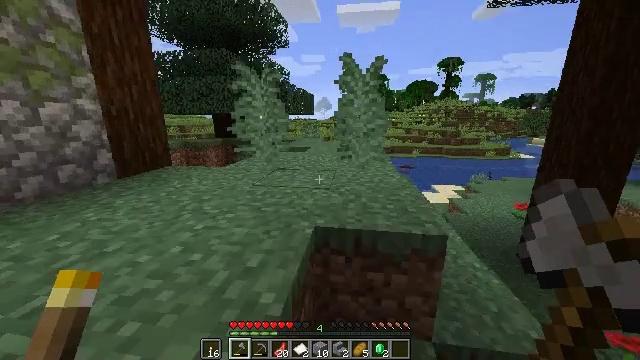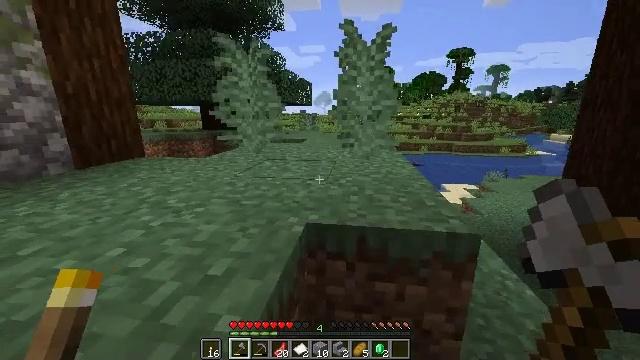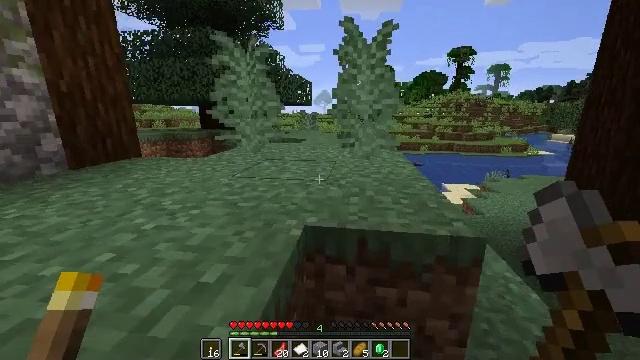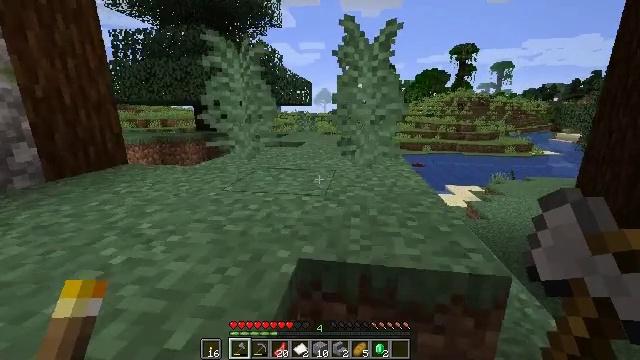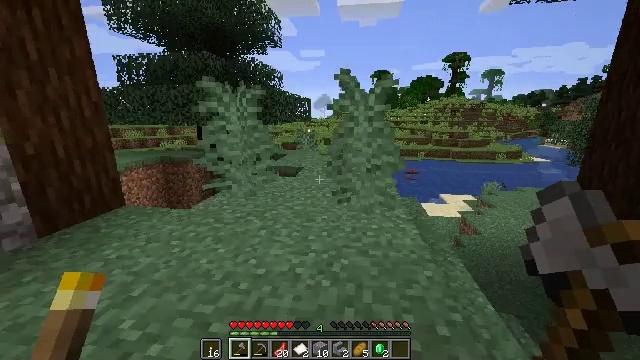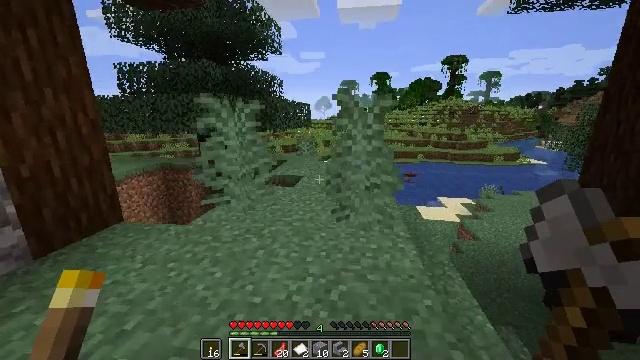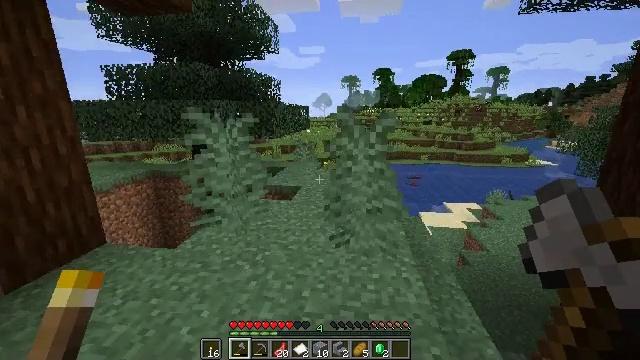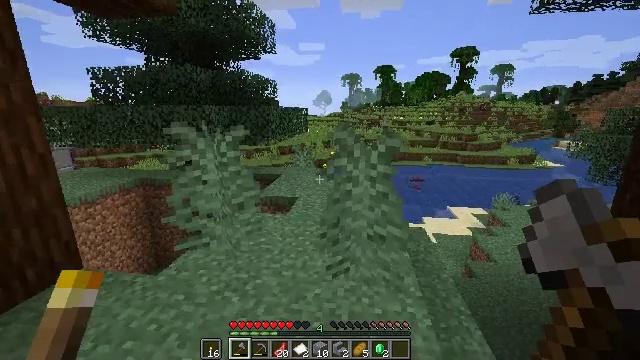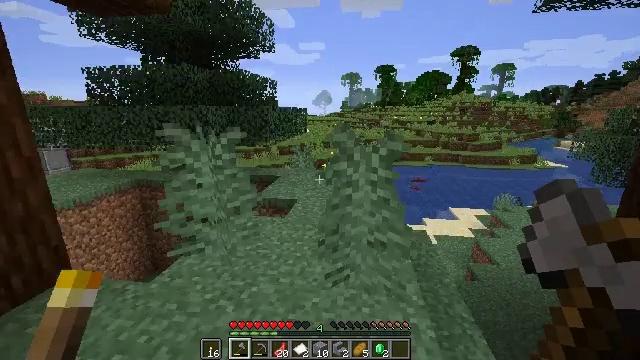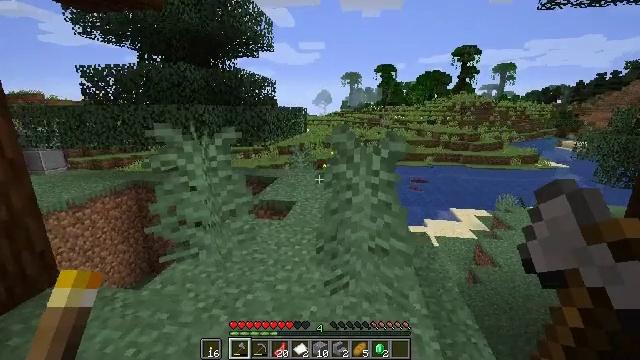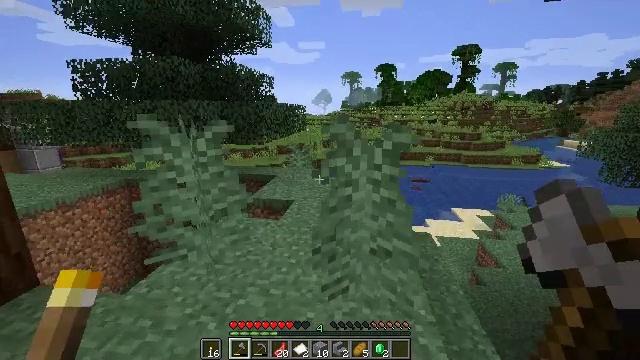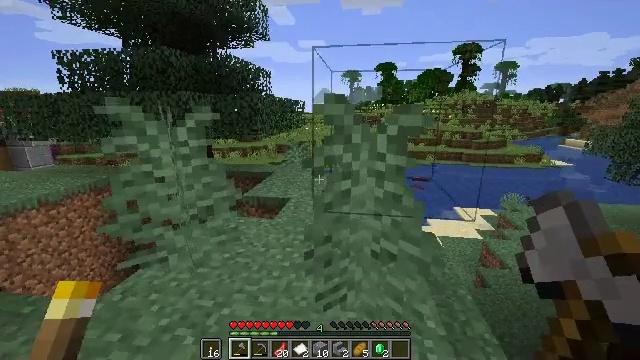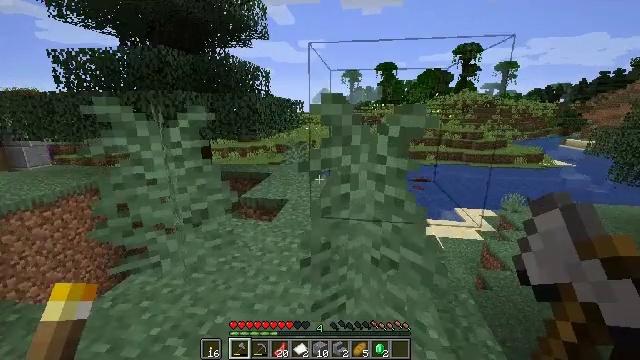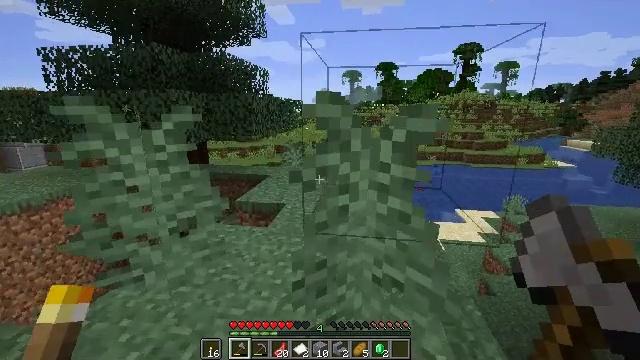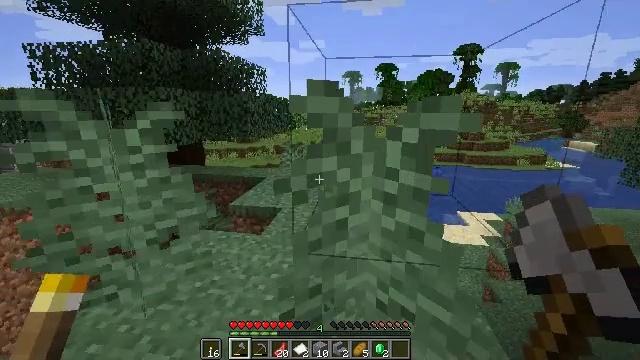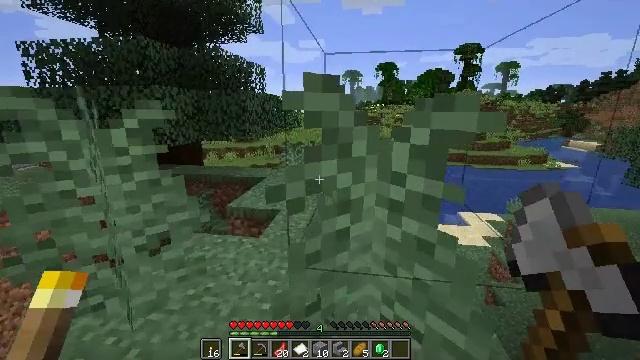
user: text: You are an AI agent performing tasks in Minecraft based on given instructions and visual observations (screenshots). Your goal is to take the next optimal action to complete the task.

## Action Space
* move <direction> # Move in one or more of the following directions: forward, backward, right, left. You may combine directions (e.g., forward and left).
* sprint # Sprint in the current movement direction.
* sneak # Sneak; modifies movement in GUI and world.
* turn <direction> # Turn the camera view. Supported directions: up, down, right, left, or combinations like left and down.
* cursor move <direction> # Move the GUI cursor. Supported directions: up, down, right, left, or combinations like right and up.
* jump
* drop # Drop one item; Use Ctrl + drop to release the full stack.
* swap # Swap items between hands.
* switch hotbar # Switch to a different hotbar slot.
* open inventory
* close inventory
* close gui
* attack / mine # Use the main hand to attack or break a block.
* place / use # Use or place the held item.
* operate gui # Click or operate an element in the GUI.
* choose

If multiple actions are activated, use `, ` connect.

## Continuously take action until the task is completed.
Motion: motion action
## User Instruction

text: Break the spruce trapdoor from a structure.
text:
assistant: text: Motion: move forward
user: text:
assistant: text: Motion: move forward, jump
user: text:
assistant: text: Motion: move forward, jump
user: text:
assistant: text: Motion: move forward, jump
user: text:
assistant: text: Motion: move forward, jump
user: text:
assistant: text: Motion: move forward, jump
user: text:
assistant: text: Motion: move forward
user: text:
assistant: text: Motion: move forward
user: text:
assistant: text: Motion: no_op
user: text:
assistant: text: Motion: no_op
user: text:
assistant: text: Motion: move forward
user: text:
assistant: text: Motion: move forward
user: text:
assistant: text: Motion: no_op
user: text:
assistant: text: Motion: move forward
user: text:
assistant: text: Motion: move forward
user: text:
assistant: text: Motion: move forward
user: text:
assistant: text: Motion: move forward
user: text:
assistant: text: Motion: move forward
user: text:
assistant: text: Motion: move forward
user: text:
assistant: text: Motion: move forward
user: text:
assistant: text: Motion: move forward
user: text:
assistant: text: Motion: move forward
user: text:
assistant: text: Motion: move forward
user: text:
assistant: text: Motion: move forward
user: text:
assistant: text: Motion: move forward
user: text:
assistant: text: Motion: move forward
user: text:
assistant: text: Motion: move forward
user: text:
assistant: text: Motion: move forward
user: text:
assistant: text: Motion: move forward
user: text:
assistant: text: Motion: move forward, turn left and down